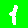
Digit: 1